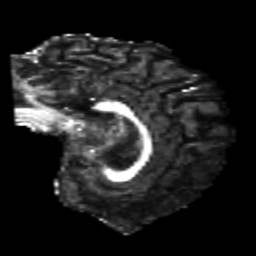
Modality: FA
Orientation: sagittal
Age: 25
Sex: male
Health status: healthy
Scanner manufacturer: philips
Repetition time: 7.385 s
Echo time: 0.08599 s